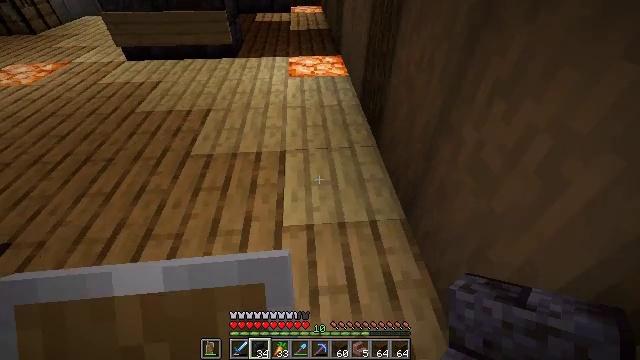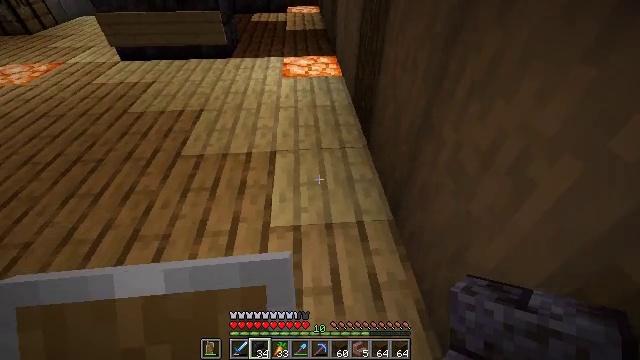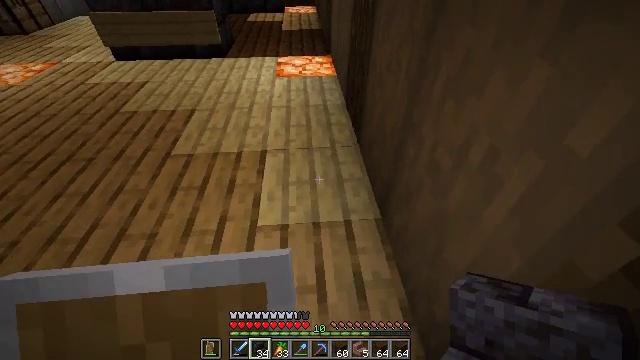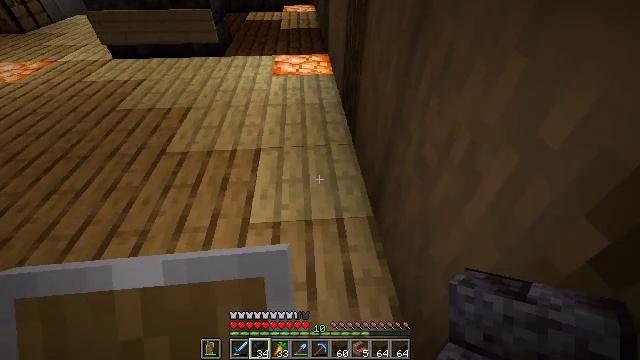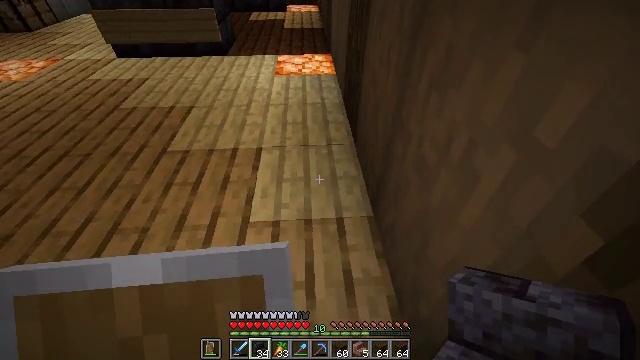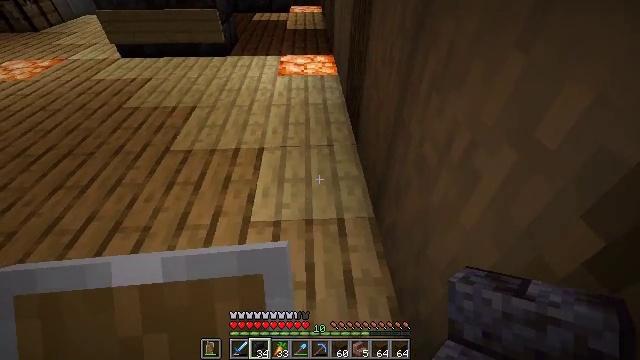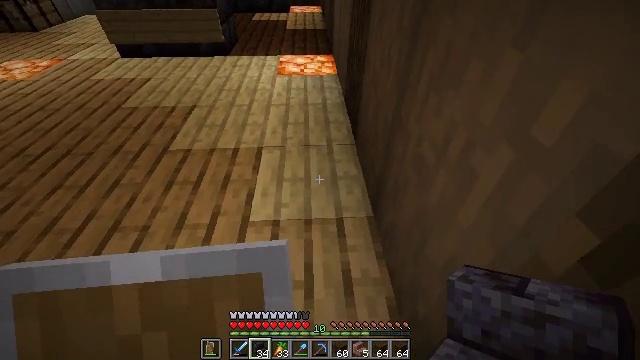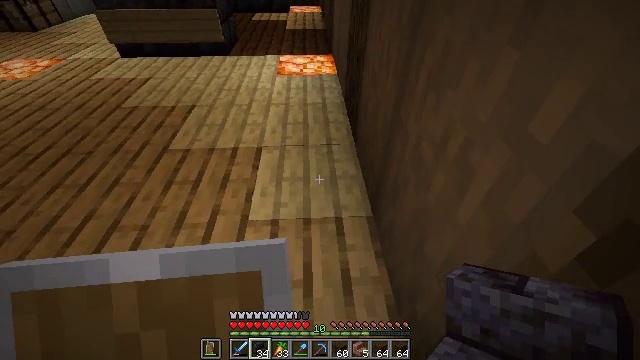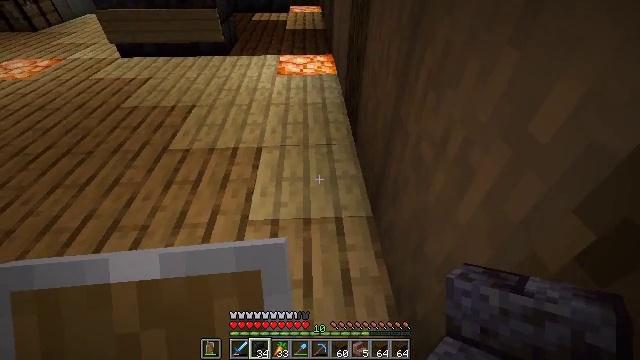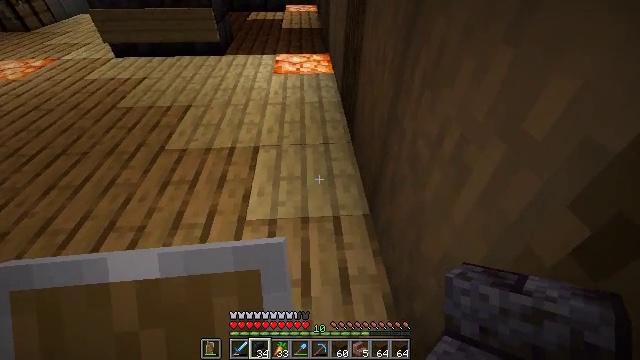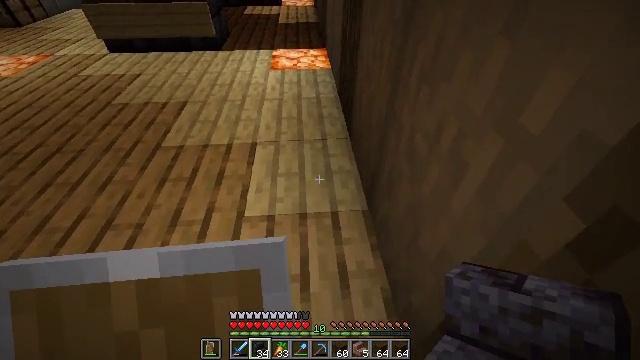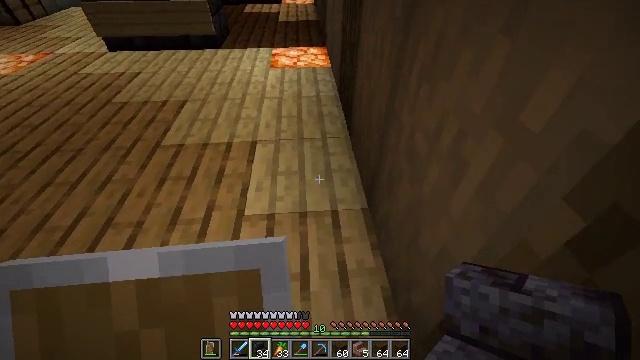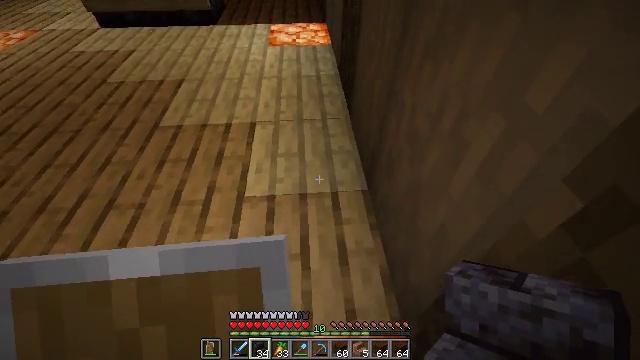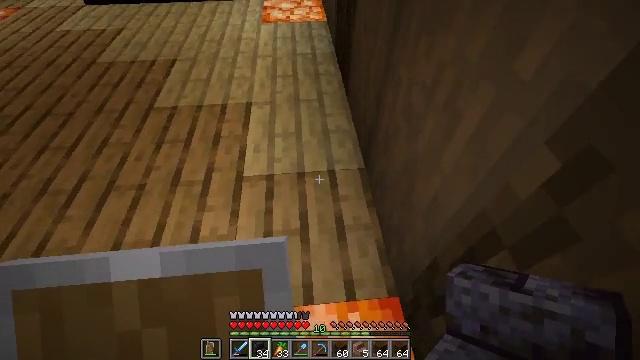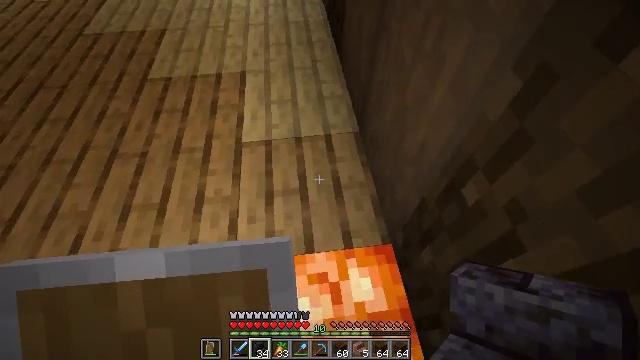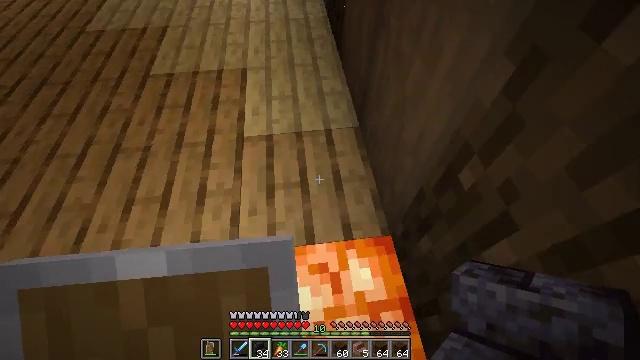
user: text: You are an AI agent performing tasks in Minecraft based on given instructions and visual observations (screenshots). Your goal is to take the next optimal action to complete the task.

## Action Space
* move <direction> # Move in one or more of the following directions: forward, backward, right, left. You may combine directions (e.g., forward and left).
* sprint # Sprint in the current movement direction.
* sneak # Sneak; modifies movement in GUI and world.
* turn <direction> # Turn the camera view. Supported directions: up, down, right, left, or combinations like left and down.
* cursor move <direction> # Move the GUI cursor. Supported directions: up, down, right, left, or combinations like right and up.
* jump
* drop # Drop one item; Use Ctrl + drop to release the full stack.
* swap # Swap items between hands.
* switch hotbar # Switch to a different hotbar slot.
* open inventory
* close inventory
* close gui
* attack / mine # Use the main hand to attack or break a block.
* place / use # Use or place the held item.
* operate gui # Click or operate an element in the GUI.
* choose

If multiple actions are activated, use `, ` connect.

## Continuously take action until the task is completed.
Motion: motion action
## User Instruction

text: Collect polished blackstone brick stairs.
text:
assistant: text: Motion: no_op
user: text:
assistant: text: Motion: no_op
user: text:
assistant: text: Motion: no_op
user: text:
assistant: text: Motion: no_op
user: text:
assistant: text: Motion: no_op
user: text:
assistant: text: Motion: no_op
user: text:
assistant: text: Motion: no_op
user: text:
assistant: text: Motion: no_op
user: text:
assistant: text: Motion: no_op
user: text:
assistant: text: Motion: no_op
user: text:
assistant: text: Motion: no_op
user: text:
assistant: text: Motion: turn down
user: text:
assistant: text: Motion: move back, turn right and down
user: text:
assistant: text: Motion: move back, turn right and down
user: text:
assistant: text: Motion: move back
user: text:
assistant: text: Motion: move back, turn up
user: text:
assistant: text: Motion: move back, turn up
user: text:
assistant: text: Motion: turn left and up
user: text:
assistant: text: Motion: turn left and up
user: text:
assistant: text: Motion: turn left and up
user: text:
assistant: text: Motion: turn up
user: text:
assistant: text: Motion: turn up
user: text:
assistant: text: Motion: turn up
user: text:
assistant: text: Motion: turn up
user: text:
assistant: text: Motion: turn up
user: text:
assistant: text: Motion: no_op
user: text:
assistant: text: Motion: move forward
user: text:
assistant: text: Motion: move forward
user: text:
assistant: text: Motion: move forward
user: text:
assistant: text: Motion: move forward